Question: I'm just wondering if anyone knows a way to use only one div to get an inlayed border effect? Or do I have to use two? Here's what I mean:
I'm currently using a div with a border, wrapped inside a div with padding. I have to keep track mentally of which in_wraps go with which out_wraps. I'd like to just have on element on the page that will look like this:

instead of having to use two divs and match them up. Here is the CSS I'm using:
'''
.out_wrap_blk{
padding: 5px;
background: black;
float:left;
margin: 10px;
}
.out_wrap_gry{
padding: 5px;
background: #323232;
float:left;
margin: 10px;
}
.in_wrap_grn{
border: 1px solid #0CFF0E;
padding: 20px;
}
.in_wrap_blk{
border: 1px solid black;
padding: 20px;
}
'''
Is it possible to reduce this to just one element or do I have to stick with an outside element wrapped around an inside element?
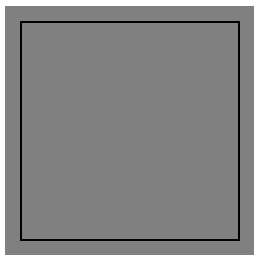
Answer: Try this:
'''
#bor-outline {
width: 100px;
height: 100px;
background: grey;
border: 4px solid #292929;
outline: 4px solid #e3e3e3;
}
'''
'''
<div id="bor-outline">
hello
</div>
'''